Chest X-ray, PA view. Patient: 47 years old, sex F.
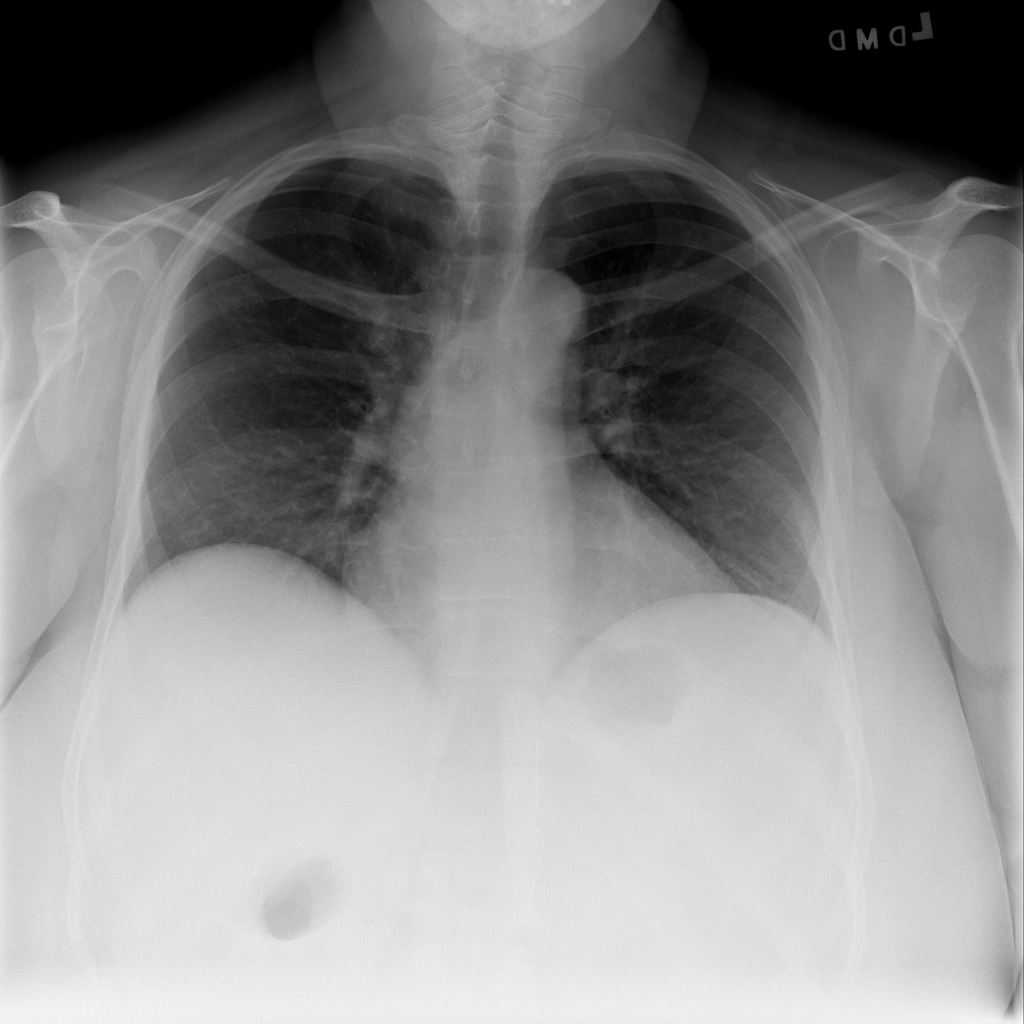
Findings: No Finding